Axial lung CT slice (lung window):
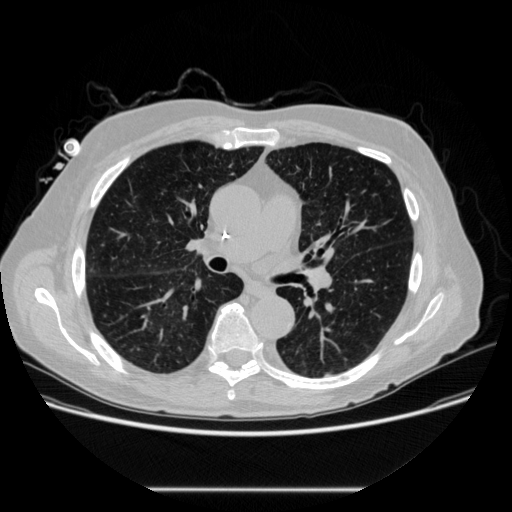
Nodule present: no